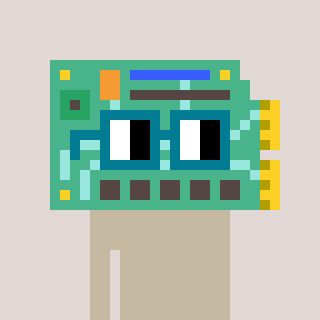
a pixel art character with square dark green glasses, a chipboard-shaped head and a magenta-colored body on a warm background